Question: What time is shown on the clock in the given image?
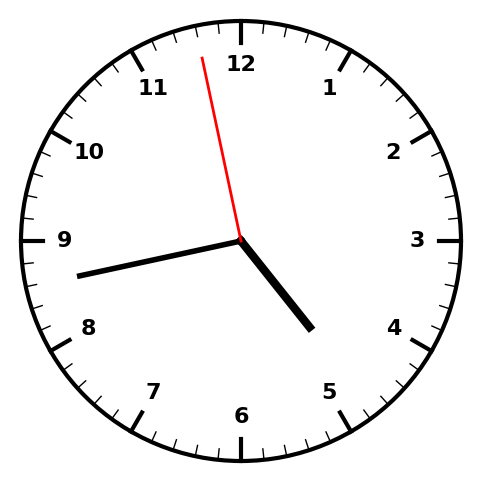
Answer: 04:42:58